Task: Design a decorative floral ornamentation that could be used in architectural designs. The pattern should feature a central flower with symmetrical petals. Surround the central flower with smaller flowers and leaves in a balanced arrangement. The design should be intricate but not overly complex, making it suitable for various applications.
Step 1624:
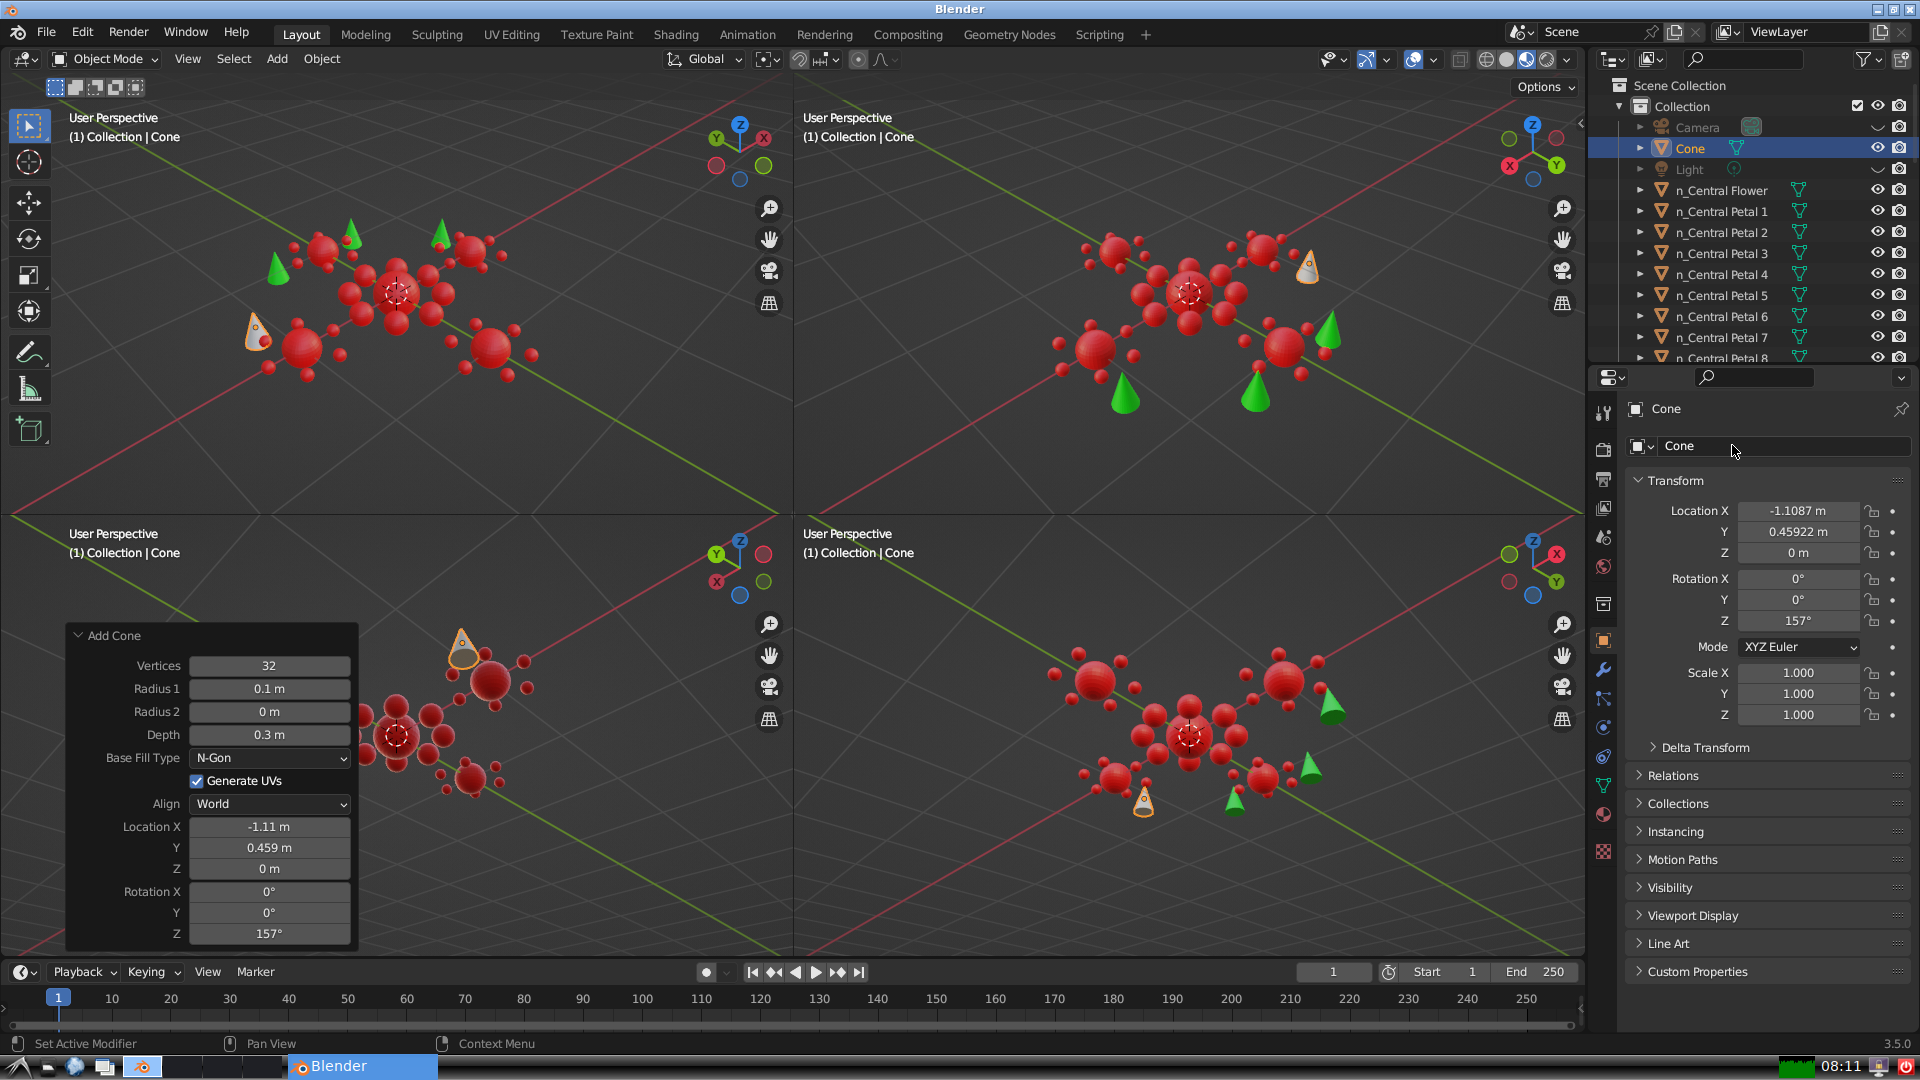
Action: click: no